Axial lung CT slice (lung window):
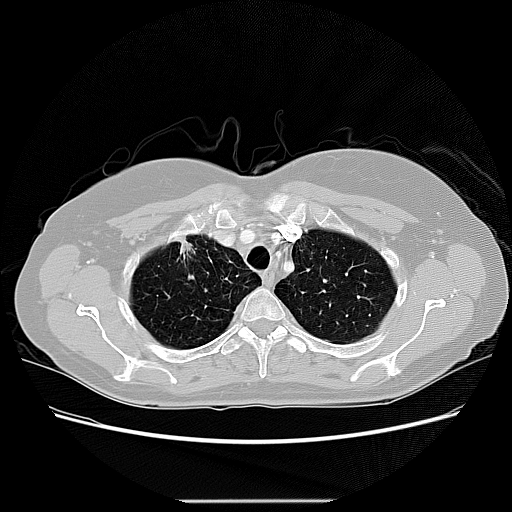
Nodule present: yes
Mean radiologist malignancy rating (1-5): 4.667